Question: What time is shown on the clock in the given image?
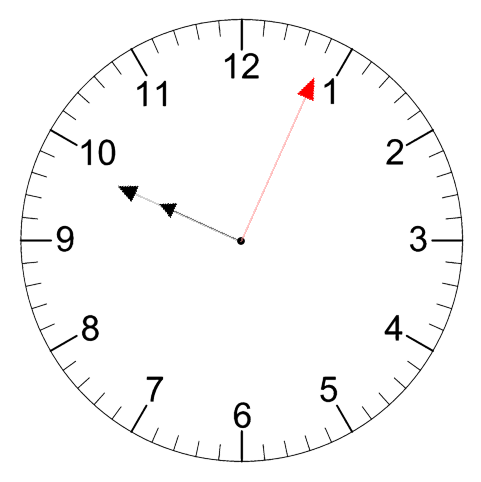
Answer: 09:49:04